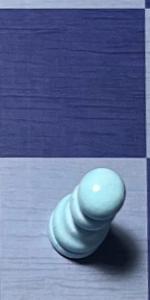
Label: Pawn_White